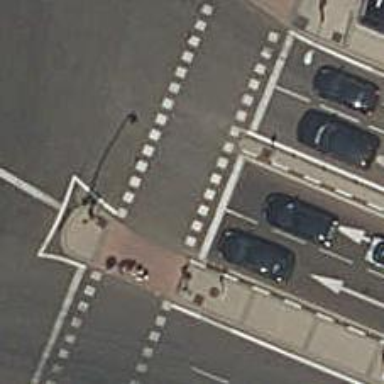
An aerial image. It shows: Road crossing with traffic signals.